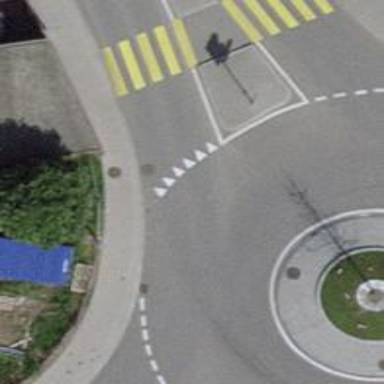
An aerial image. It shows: Road with "give way" sign.